Question: This is the image showing the rectangle around the current line

I can't figure out how to remove this persisting rectangle around the current line
I am typing in. This is a feature of Visual Studio 2017 ( the one I am using now), of course - but I don't like it. Is there any way really remove this? Or am I out of luck
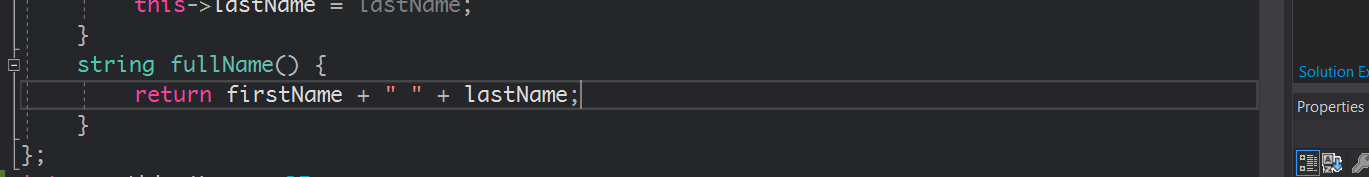
Answer: Tools > Options > Text Editor > General > Display group > [ ] Highlight current line (uncheck)